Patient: sex F, age 64
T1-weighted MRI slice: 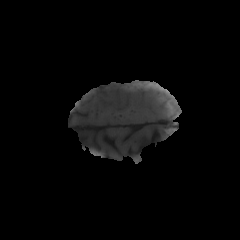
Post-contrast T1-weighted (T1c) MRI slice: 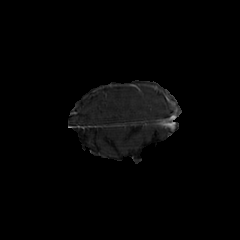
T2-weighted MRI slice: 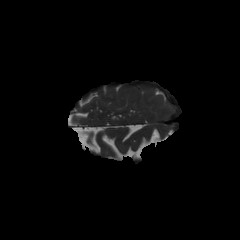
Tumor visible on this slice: no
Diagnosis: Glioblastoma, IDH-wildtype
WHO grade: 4